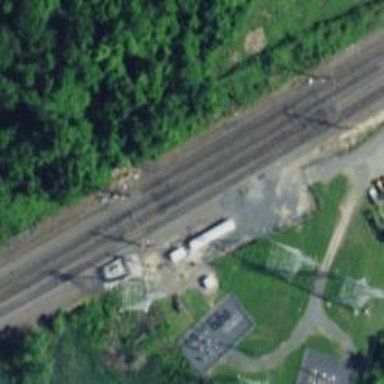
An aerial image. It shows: Junction on the railway.